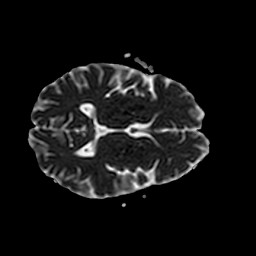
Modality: ADC
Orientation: axial
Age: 34
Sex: female
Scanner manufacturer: philips
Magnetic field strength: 3 T
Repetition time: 4.626 s
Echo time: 0.07409 s